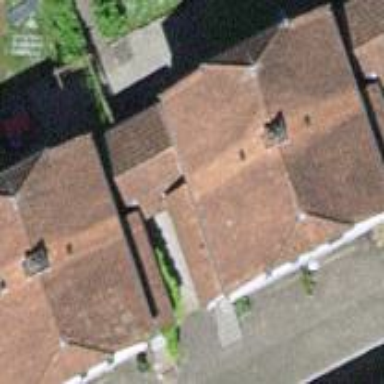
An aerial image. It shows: House with side-hipped roof made of roof tiles.